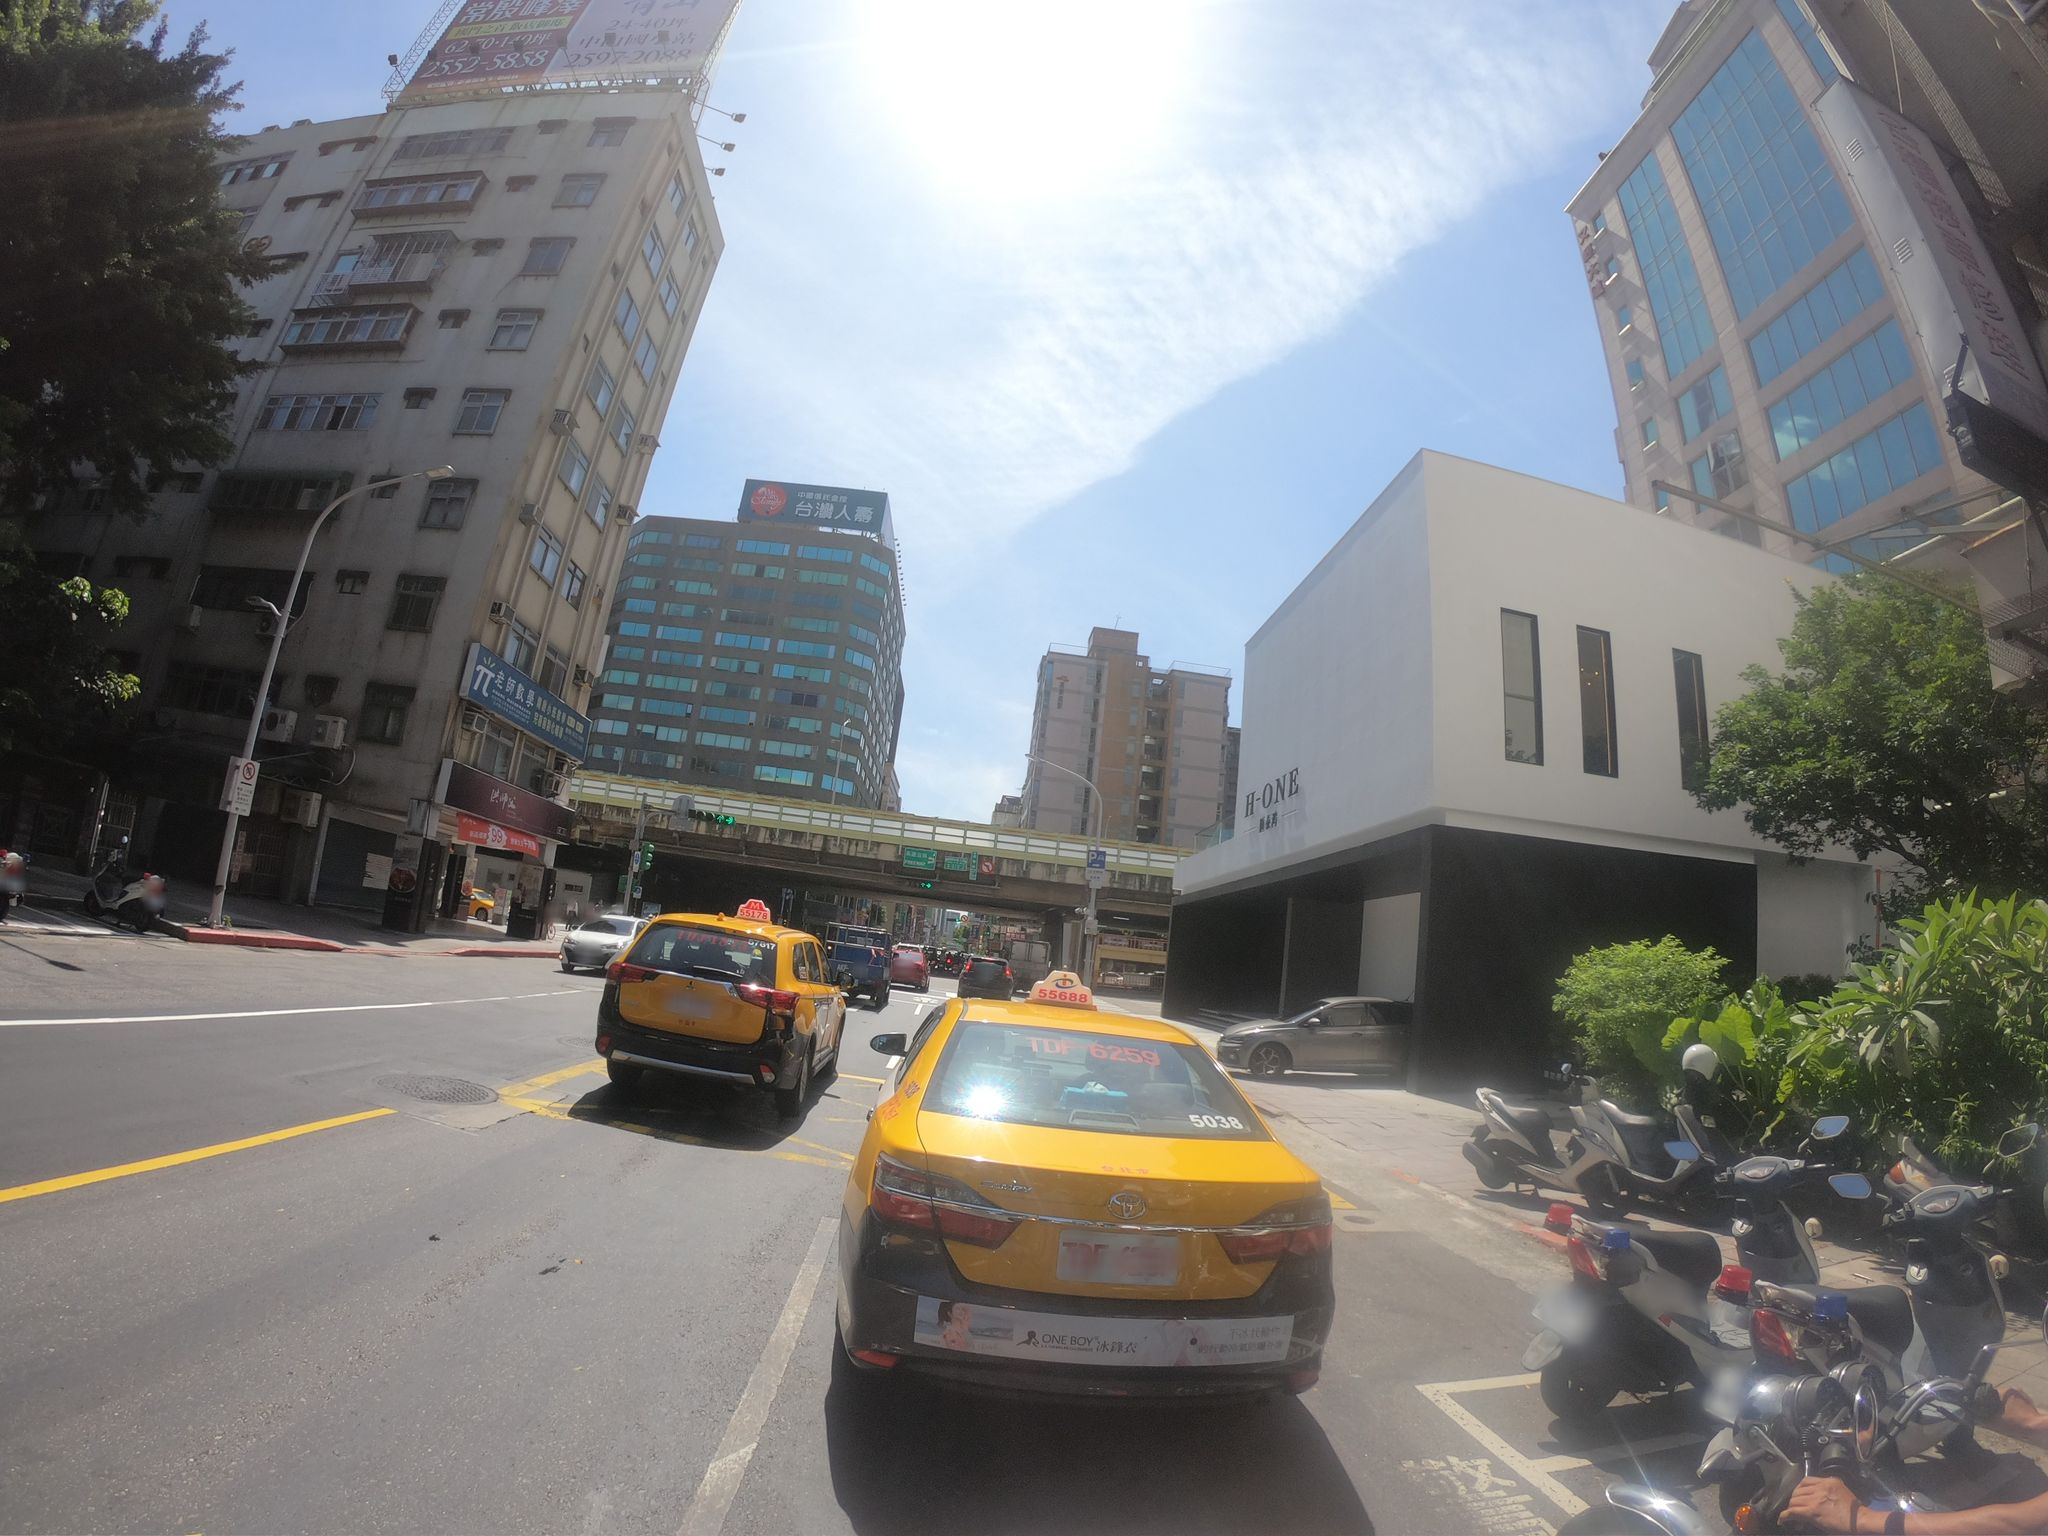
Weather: clear
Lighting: day
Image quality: good
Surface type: driving surface
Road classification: tertiary
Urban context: urban centre
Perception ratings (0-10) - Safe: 6.44, Lively: 9.44, Beautiful: 3.7, Boring: 0.68, Depressing: 4.18, Wealthy: 5.67